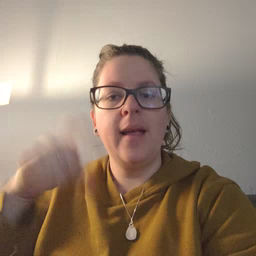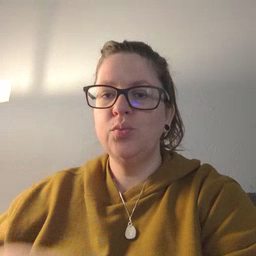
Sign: haveto